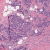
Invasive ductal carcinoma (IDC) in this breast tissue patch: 1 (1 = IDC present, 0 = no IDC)